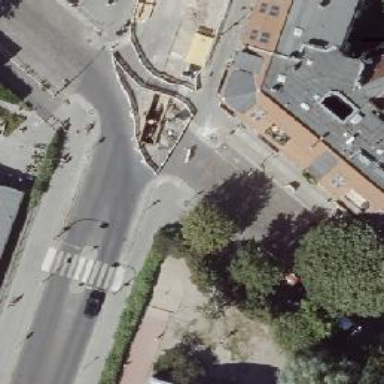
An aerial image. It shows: Unmarked road crossing with kerb extensions on both sides.